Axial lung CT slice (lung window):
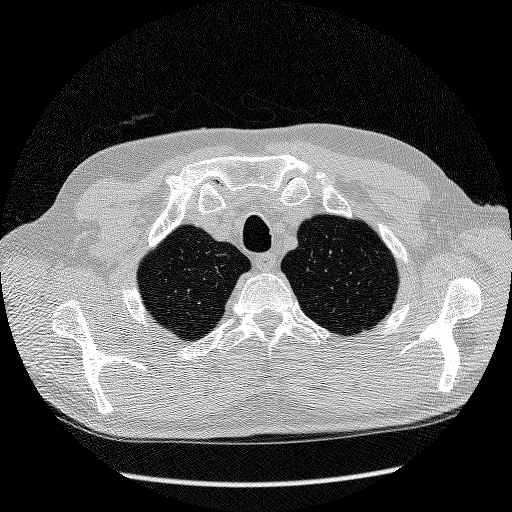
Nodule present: no